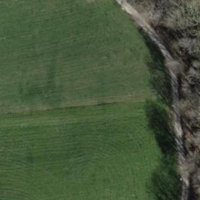
EUNIS habitat code: 41
Species observed at this site:
Euonymus europaeus
Clematis vitalba